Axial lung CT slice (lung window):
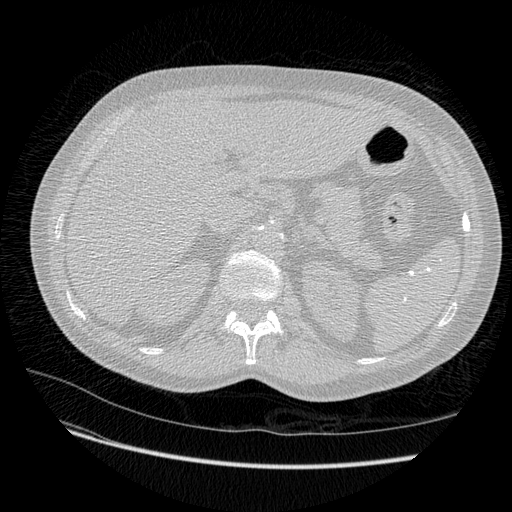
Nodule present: no